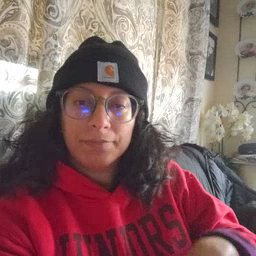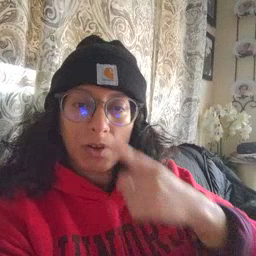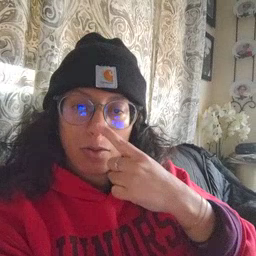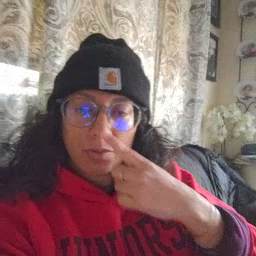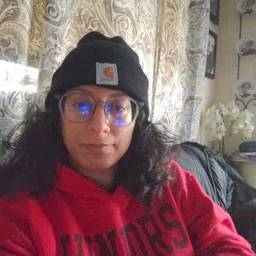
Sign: nose